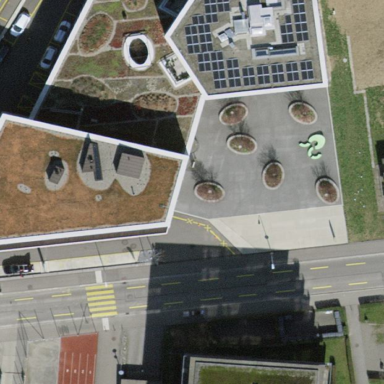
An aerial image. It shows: Office building.